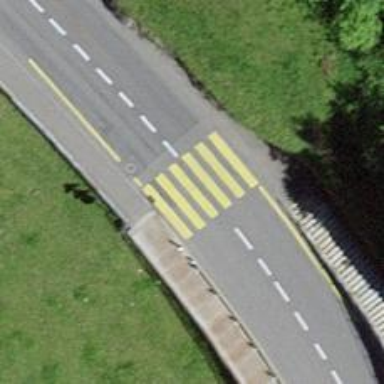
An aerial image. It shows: Uncontrolled zebra crossing on the road.